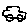
Label: car